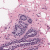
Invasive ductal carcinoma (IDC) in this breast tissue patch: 0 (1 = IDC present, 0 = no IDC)